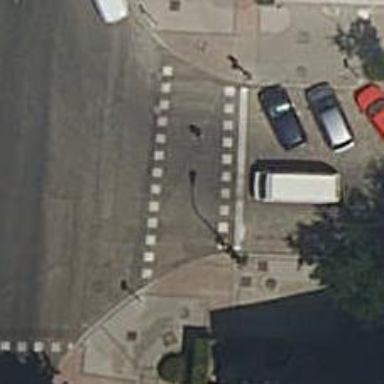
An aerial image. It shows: Road crossing with traffic signals.